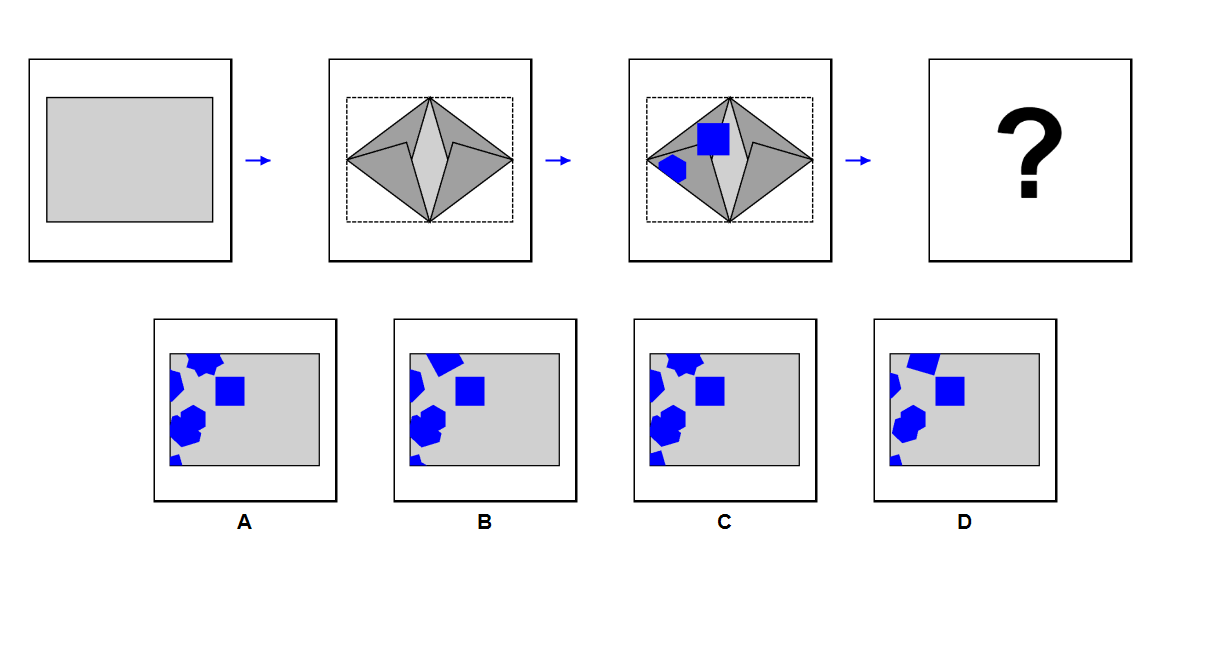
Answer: D